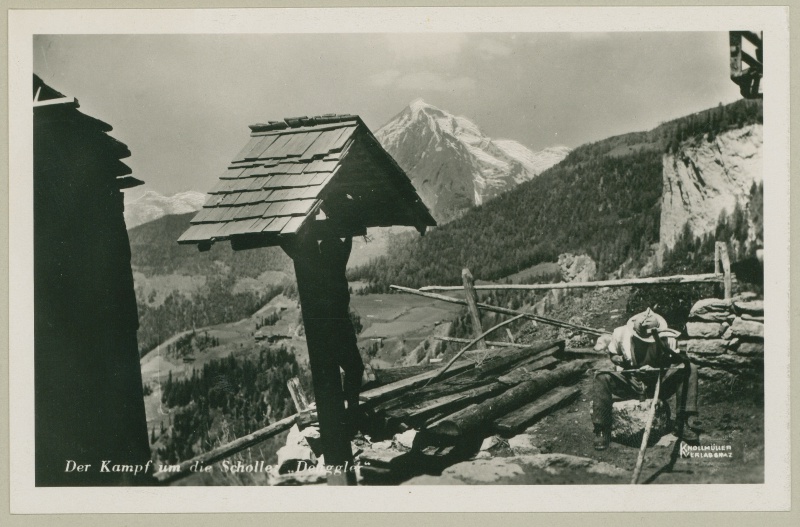
Institution: Österreichisches Museum für Volkskunde Wien
Schlagwörter: berg, felsen, himmel, kampf, mann, schatten, wolken, bäume, sitzen, holz, hut, schwarz, weiss, ausblick, dach, haus, hund, schnee, zaun, wand, mensch, steine, felder, hügel, hütte, sonne, wiesen, sitzend, tal, wald, arbeit, stock, aussicht, abhang, heiß, berge, gebirge, gipfel, mauer, ziegel, alm, steinmauer, pause, rast, platz, arbeiter, stille, tannen, anstrengung, freude, bauer, foto, fotografie, höhe, glaube, heimat, kreuz, wandern, alpen, urlaub, wälder, schwarz weiß, beten, gebet, photo, karte, christus, jesus, jesus christus, wanderer, kruzifix, schneebedeckt, postkarte, müdigkeit, erschöpft, hirte, brotzeit, spaß, verlag, wanderung, kargheit, sense, schnitzen, verwüstung, alpin, gedenkstein, scholle, marterl, gipfelkreuz, früher, bauarbeiter, wegkreuz, gipfle, aloen, freunde, schärfen, sensen, anonym, inri, vogelhaus, kreuzweg, kruzufix, mühsam, bauernleben, härte, einkehr, wetzen, schwarweiß, hoch oben, senne, pstkarte, dängeln, manuelle arbeit, viel landschaft, 200 er, andenekn, scholler, langweilige bergwanderung, deliggler, anischtskarte, gibpfelkreuz